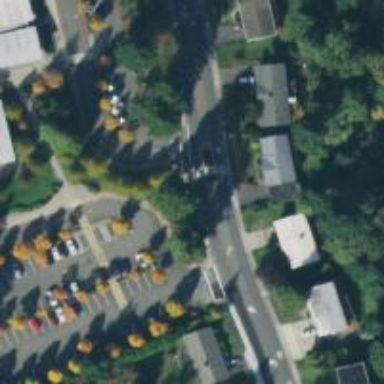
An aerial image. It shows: Marked road crossing with pedestrian island.